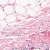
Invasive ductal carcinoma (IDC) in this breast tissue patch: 0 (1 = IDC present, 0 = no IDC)